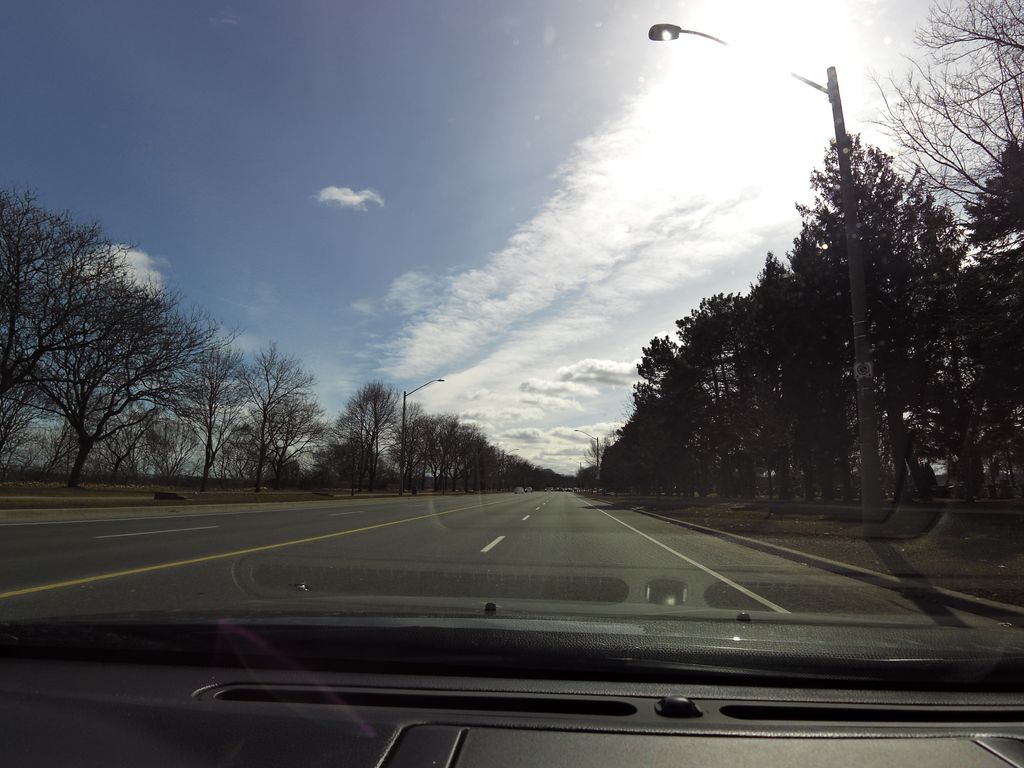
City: hamilton